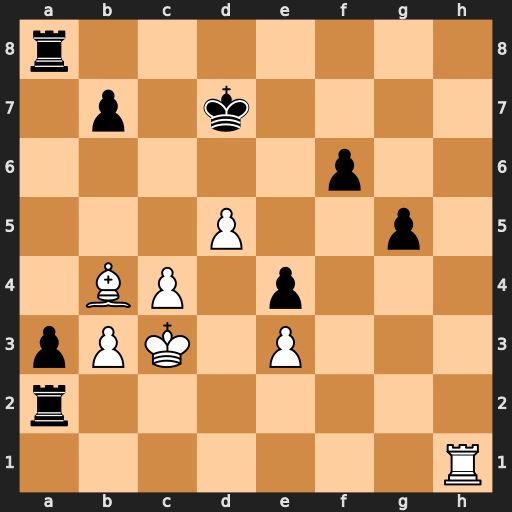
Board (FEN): r7/1p1k4/5p2/3P2p1/1BP1p3/pPK1P3/r7/7R
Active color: w
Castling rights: -
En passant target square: -
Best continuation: Rh7+ Ke8 Rh8+